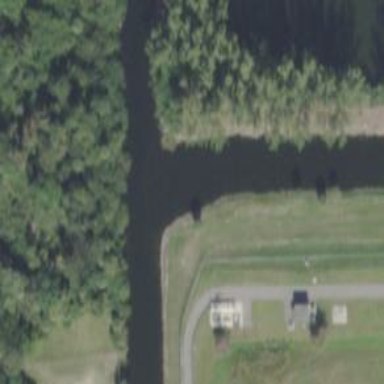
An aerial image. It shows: Canal.